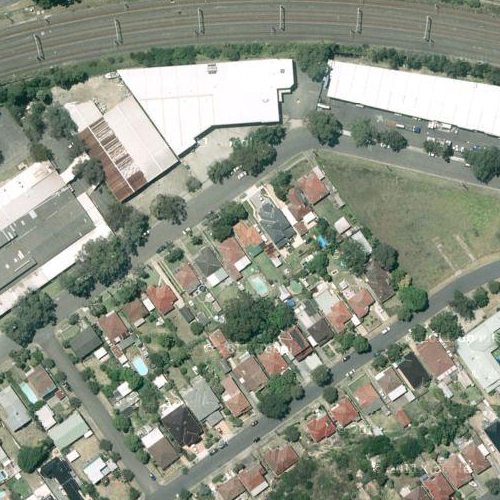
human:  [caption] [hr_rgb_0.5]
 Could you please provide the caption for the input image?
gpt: A town with many houses arranged in lines while some cars on the roads .

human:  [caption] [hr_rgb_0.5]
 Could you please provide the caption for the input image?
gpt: A residential area with houses arranged in lines and some roads go through this area .

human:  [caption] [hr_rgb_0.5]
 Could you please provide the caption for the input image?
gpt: A residential area with houses arranged in lines while some roads go through this area .

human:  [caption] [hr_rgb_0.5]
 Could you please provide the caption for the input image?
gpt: Lots of houses with different colors of roofs are arranged in lines .

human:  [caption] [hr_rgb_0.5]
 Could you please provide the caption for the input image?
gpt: A residential area with houses arranged in lines .